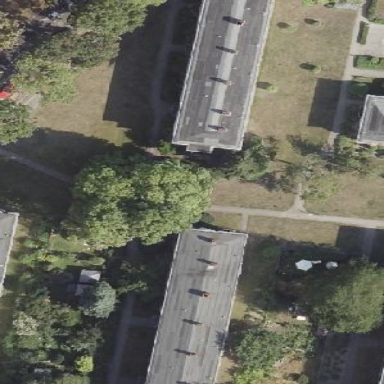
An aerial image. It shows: Apartment building with hipped roof.